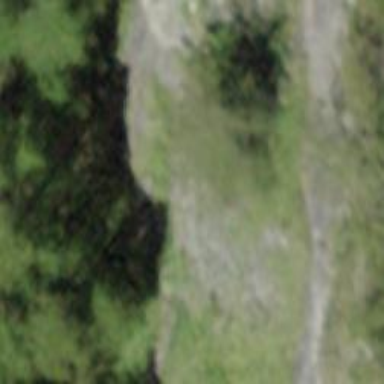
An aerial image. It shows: Cliff in nature.